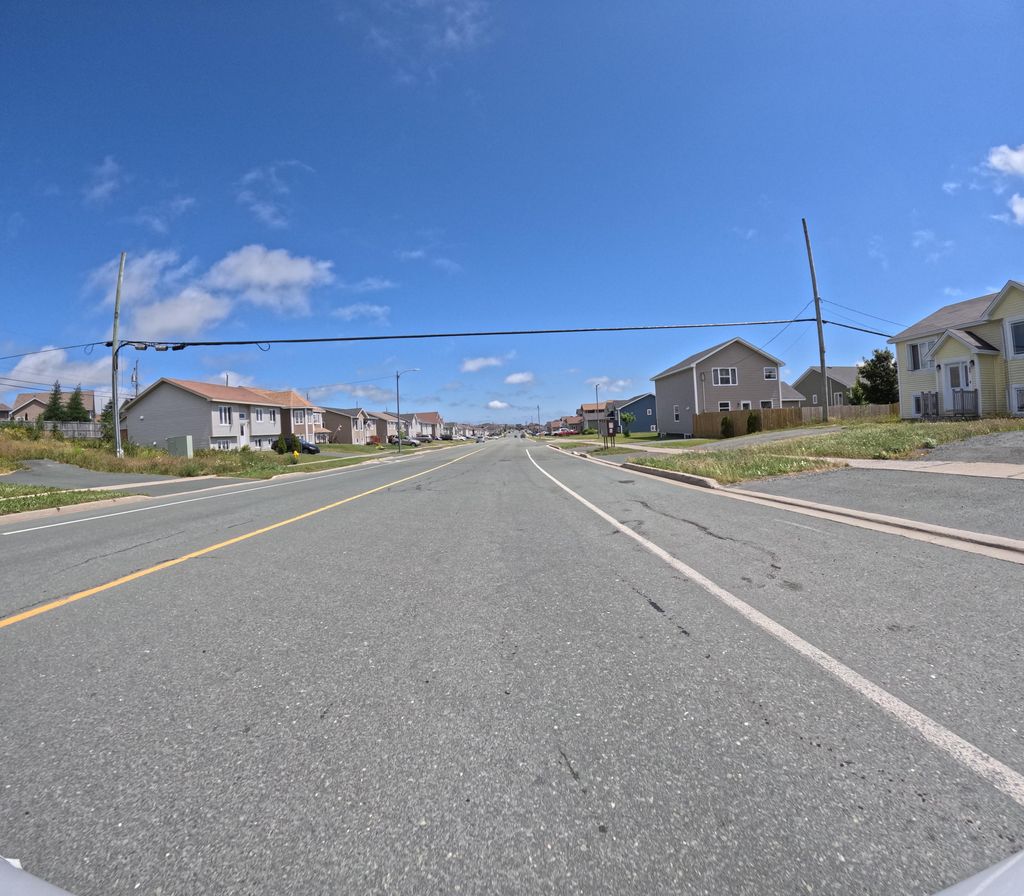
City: st_johns